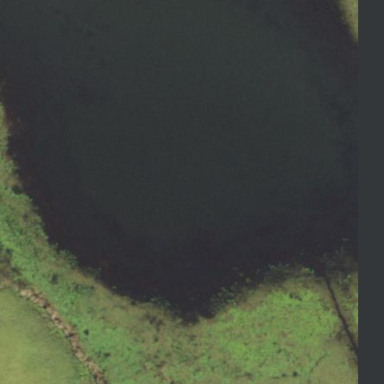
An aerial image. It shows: Beautiful lake surrounded by nature.